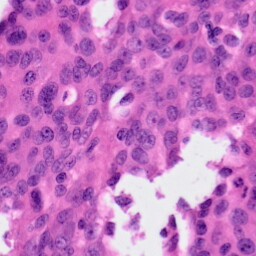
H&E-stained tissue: Ovarian